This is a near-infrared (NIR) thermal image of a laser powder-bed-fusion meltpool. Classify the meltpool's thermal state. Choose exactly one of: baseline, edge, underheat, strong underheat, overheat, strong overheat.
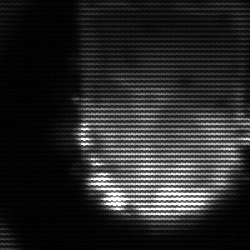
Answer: baseline